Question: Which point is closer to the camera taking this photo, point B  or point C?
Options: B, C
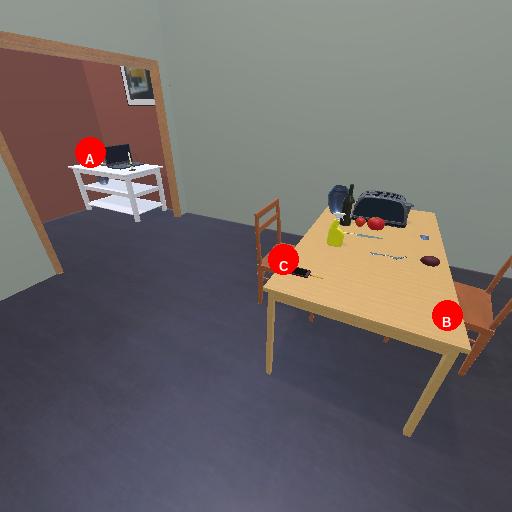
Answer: B